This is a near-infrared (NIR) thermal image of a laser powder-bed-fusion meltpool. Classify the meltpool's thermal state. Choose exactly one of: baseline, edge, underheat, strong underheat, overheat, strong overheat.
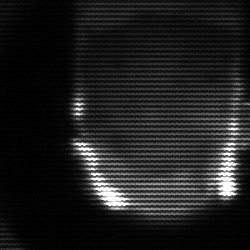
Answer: baseline